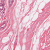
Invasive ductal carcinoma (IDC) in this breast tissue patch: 0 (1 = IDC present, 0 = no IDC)